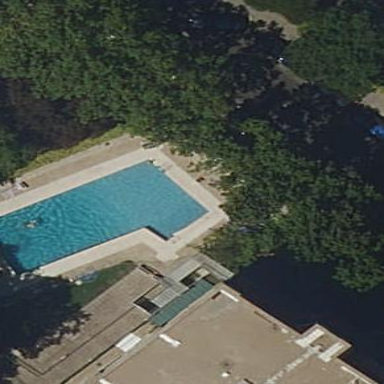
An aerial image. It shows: Swimming pool located in leisure land.